Question: I want to Animate two Different layouts.
Example

I already have the animation the way I want, I just want to animate a different XML Layout.
There is a class LayoutAnimationController, but I really dont know how to use it.
Can some one point me in the right direction, with an example or good explanation.
heres the code I use to animate.
'''
TranslateAnimation slide = new TranslateAnimation(Animation.RELATIVE_TO_SELF, 300f, 0,0 );
slide.setAnimationListener(AL);
slide.setFillAfter(true);
slide.setDuration(1000);
parentlayout.startAnimation(slide);
'''
Because of the many up-votes I decided to put a example project into a Git repository.
See my answers for the link.
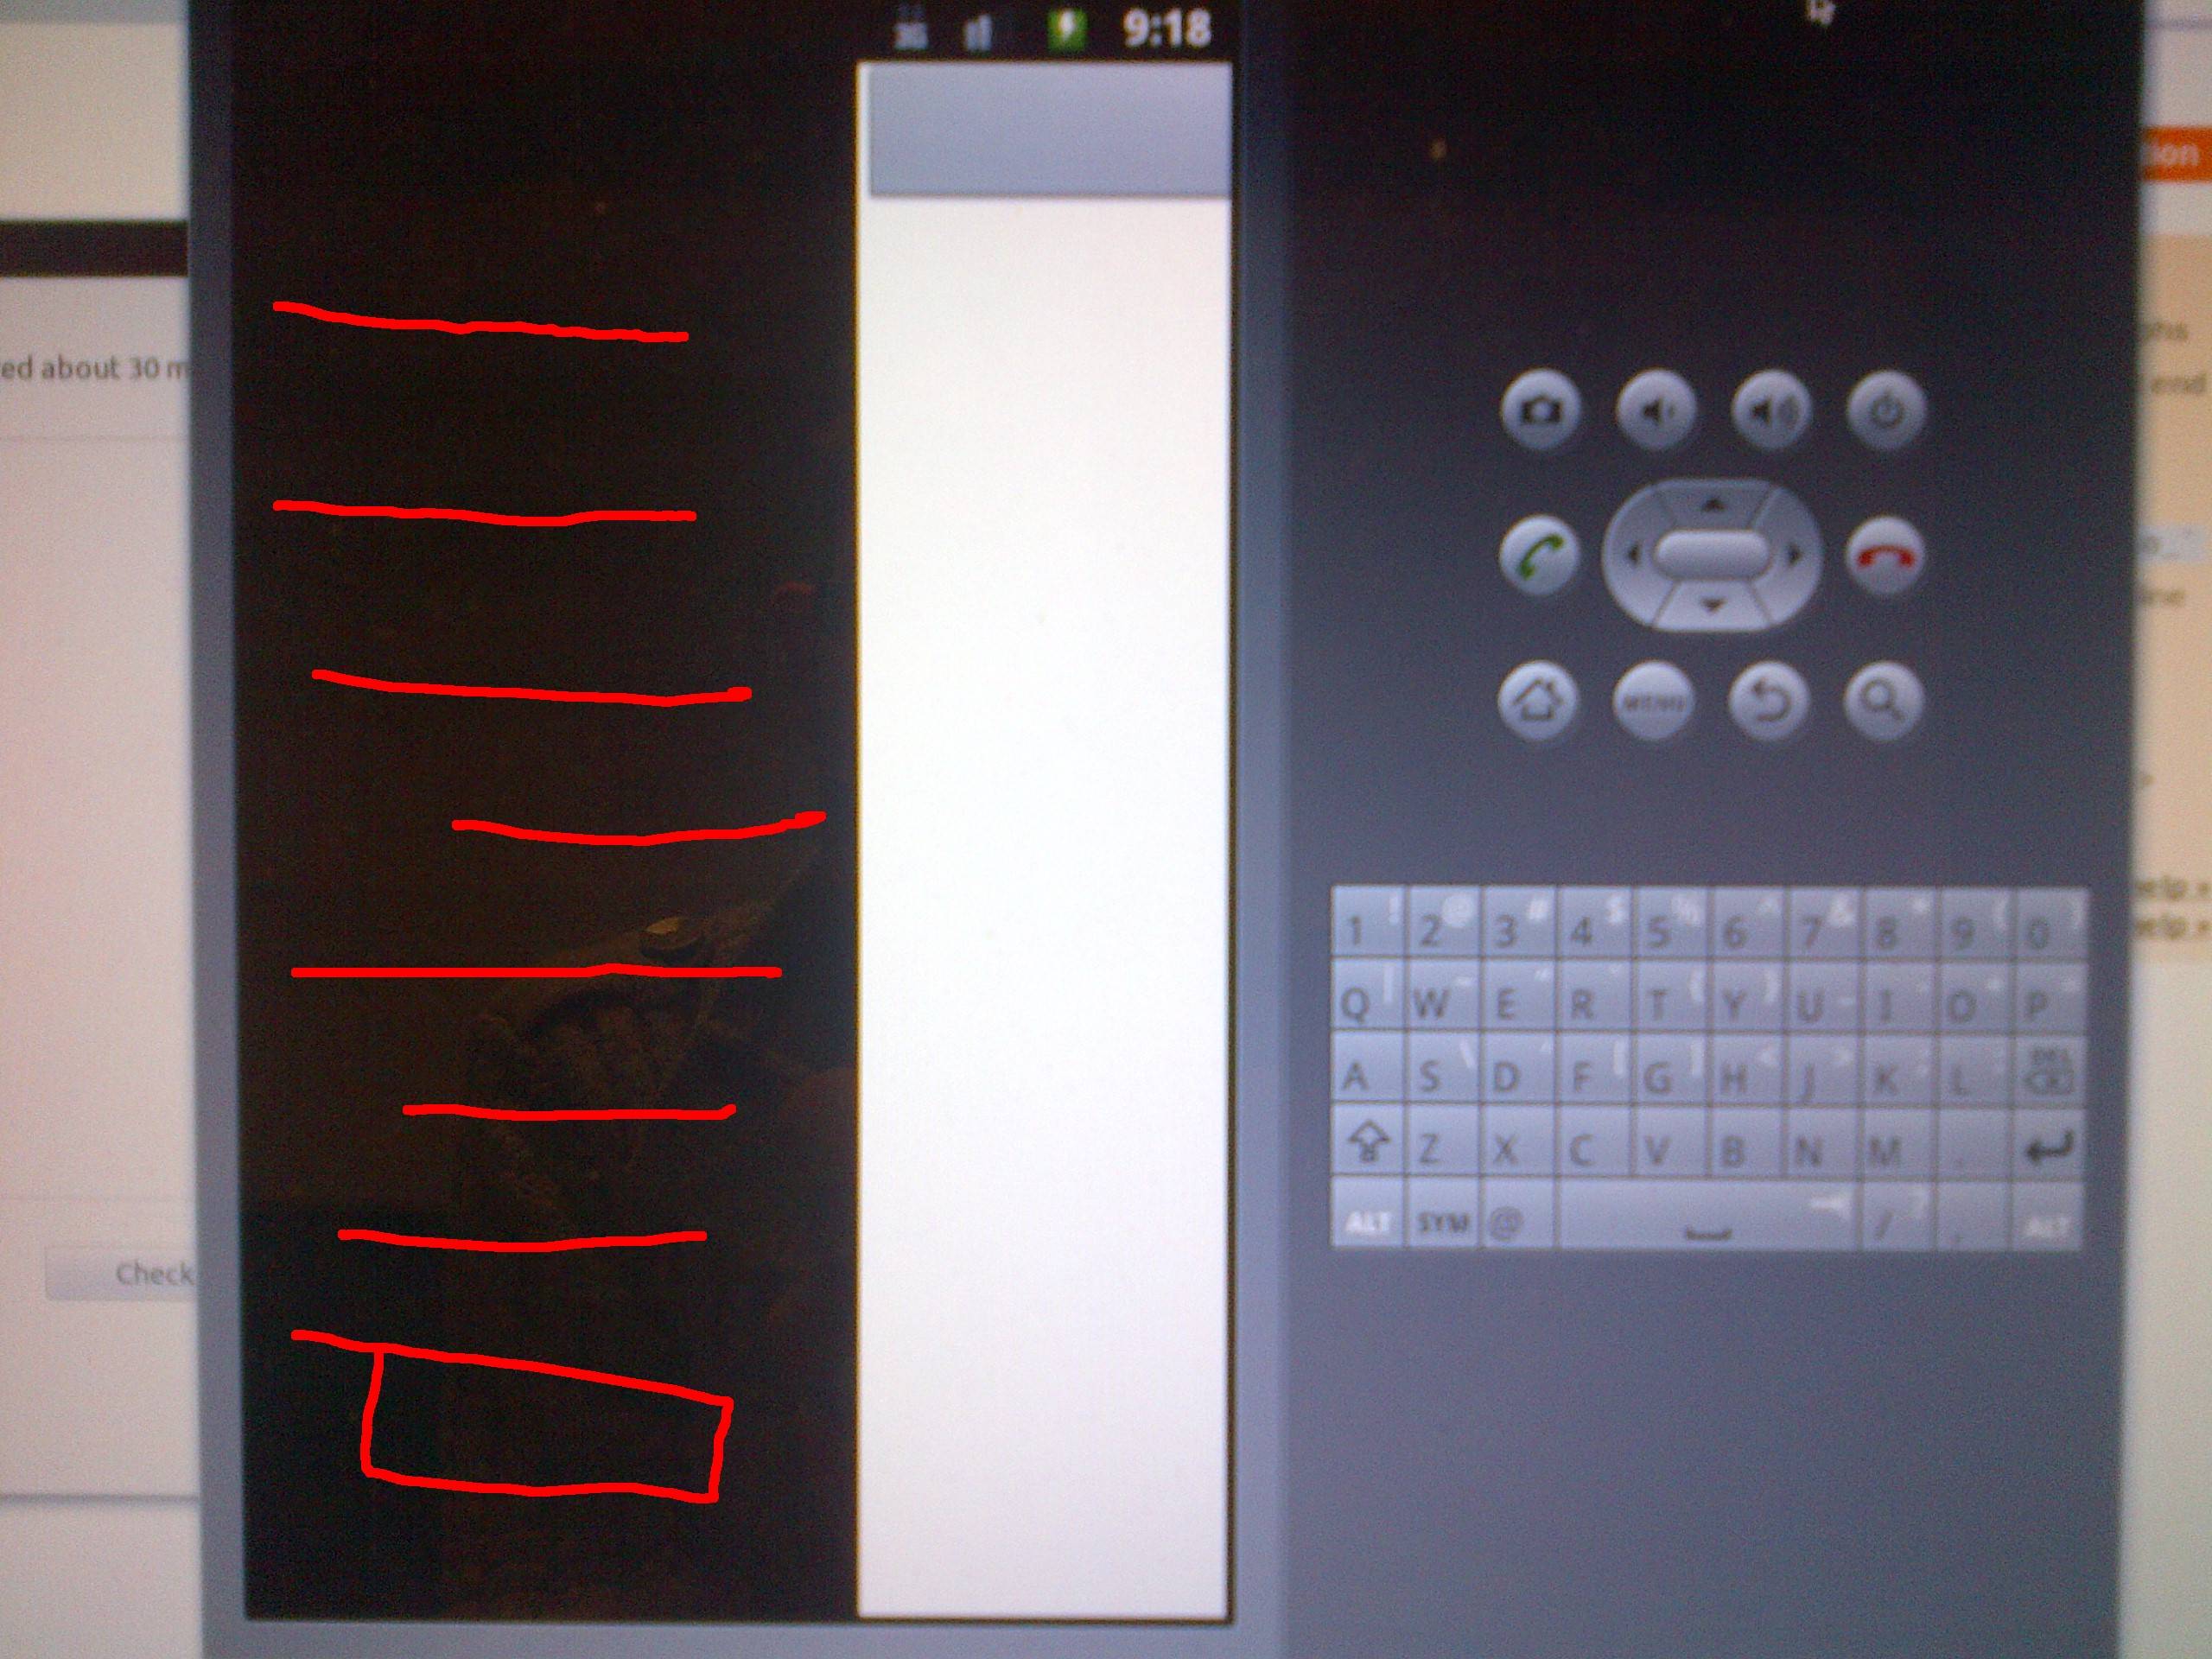
Answer: Ok After spending 2 days reading about similair problems and how people solved them I finally was able to create the thing I wanted.
I was not able to do it with 2 diffrent XML files, but I doubt it is not possible.
I did encountert some problems tho.
After the first animation ended, the button was not clickable.
This is because the animation shows that everything is moved but it does not update the layout, so the button is still at the position where the animation started.
So I had to calculate the new position of the layout.
I think I read somewhere that this is no longer an issue in 3.0, but correct me if I am wrong
Another was that when I had my animation finally working the way I wanted my underlaying view did disapear before the animation was finished because I invoked 'view.setVisabilty(View.GONE);'.
Now the problem was when I did not invoke that method, the animation just hang for a second and then shooter to the end position of the animation.
So I added a empty LinearLayout (can be anything) , Default property on GONE, when the animation starts set it on Visible. when you revert the animation, set it again to gone.
after doing this the animation was working the way I wanted.
And if you are using a Rel, Linear, or any other layout.
then you cant stack views in the Z order so you have to use an SurfaceView.
so heres main.xml
'''
<?xml version="1.0" encoding="utf-8"?>
<RelativeLayout xmlns:android="http://schemas.android.com/apk/res/android"
android:id="@+id/RelativeLayout1"
android:layout_width="fill_parent"
android:layout_height="fill_parent"
android:orientation="vertical" >
<SurfaceView
android:id="@+id/surfaceView1"
android:layout_width="fill_parent"
android:layout_height="fill_parent" />
<RelativeLayout
android:id="@+id/layout"
android:layout_width="220dp"
android:layout_height="fill_parent"
android:background="#ffee00"
android:orientation="vertical" >
<LinearLayout
android:id="@+id/fake_layouy"
android:layout_width="wrap_content"
android:layout_height="wrap_content"
android:orientation="vertical" android:visibility="gone">
</LinearLayout>
<ListView
android:id="@+id/listView1"
android:layout_width="match_parent"
android:layout_height="wrap_content" >
</ListView>
</RelativeLayout>
<RelativeLayout
android:id="@+id/layoutTwo"
android:layout_width="fill_parent"
android:layout_height="fill_parent"
android:background="#ff00ee"
android:orientation="vertical">
<LinearLayout
android:id="@+id/linearLayout1"
android:layout_width="fill_parent"
android:layout_height="wrap_content"
android:layout_alignParentLeft="true"
android:layout_alignParentTop="true" android:background="#ff0000" android:layout_margin="2dp">
<Button
android:id="@+id/button"
android:layout_width="50dp"
android:layout_height="wrap_content"
android:text="slide" />
</LinearLayout>
</RelativeLayout>
</RelativeLayout>
'''
heres the java code
'''
public class MenuAnimationActivity extends Activity {
private Button buttonSwitch;
private View subLayout;
private View topLayout;
private ListView subViewListView;
private String listViewDummyContent[]={"Android","iPhone","BlackBerry","AndroidPeople"};
private Display display;
private View fakeLayout;
private AnimationListener AL;
// Values for after the animation
private int oldLeft;
private int oldTop;
private int newleft;
private int newTop;
private int screenWidth;
private int animToPostion;
// TODO change the name of the animToPostion for a better explanation.
private boolean menuOpen = false;
/** Called when the activity is first created. */
@Override
public void onCreate(Bundle savedInstanceState) {
super.onCreate(savedInstanceState);
setContentView(R.layout.main);
buttonSwitch = (Button)findViewById(R.id.button);
subLayout = (View) findViewById(R.id.layout);
topLayout = (View) findViewById(R.id.layoutTwo);
subViewListView=(ListView)findViewById(R.id.listView1);
fakeLayout = (View)findViewById(R.id.fake_layouy);
subViewListView.setAdapter(new ArrayAdapter<String>(this,android.R.layout.simple_list_item_1 , listViewDummyContent));
display = getWindowManager().getDefaultDisplay();
screenWidth = display.getWidth();
int calcAnimationPosition = (screenWidth /3);
// Value where the onTop Layer has to animate
// also the max width of the layout underneath
// Set Layout params for subLayout according to calculation
animToPostion = screenWidth - calcAnimationPosition;
RelativeLayout.LayoutParams params = new RelativeLayout.LayoutParams(animToPostion, RelativeLayout.LayoutParams.FILL_PARENT);
subLayout.setLayoutParams(params);
topLayout.setOnTouchListener(new OnTouchListener() {
@Override
public boolean onTouch(View v, MotionEvent event) {
if(event.getAction() == MotionEvent.ACTION_DOWN) {
if (menuOpen == true) {
animSlideLeft();
}
}
return false;
}
});
buttonSwitch.setOnClickListener(new View.OnClickListener() {
@Override
public void onClick(View v) {
if(menuOpen == false){
animSlideRight();
} else if (menuOpen == true) {
animSlideLeft();
}
}
});
AL = new AnimationListener() {
@Override
public void onAnimationStart(Animation animation) {
buttonSwitch.setClickable(false);
topLayout.setEnabled(false);
}
@Override
public void onAnimationRepeat(Animation animation) {
// TODO Auto-generated method stub
}
@Override
public void onAnimationEnd(Animation animation) {
if(menuOpen == true) {
Log.d("", "Open");
topLayout.layout(oldLeft, oldTop, oldLeft + topLayout.getMeasuredWidth(), oldTop + topLayout.getMeasuredHeight() );
menuOpen = false;
buttonSwitch.setClickable(true);
topLayout.setEnabled(true);
} else if(menuOpen == false) {
Log.d("","FALSE");
topLayout.layout(newleft, newTop, newleft + topLayout.getMeasuredWidth(), newTop + topLayout.getMeasuredHeight() );
topLayout.setEnabled(true);
menuOpen = true;
buttonSwitch.setClickable(true);
}
}
};
}
public void animSlideRight(){
fakeLayout.setVisibility(View.VISIBLE);
newleft = topLayout.getLeft() + animToPostion;
newTop = topLayout.getTop();
TranslateAnimation slideRight = new TranslateAnimation(0,newleft,0,0);
slideRight.setDuration(500);
slideRight.setFillEnabled(true);
slideRight.setAnimationListener(AL);
topLayout.startAnimation(slideRight);
}
public void animSlideLeft() {
fakeLayout.setVisibility(View.GONE);
oldLeft = topLayout.getLeft() - animToPostion;
oldTop = topLayout.getTop();
TranslateAnimation slideLeft = new TranslateAnimation(newleft,oldLeft,0,0);
slideLeft.setDuration(500);
slideLeft.setFillEnabled(true);
slideLeft.setAnimationListener(AL);
topLayout.startAnimation(slideLeft);
}
}
'''
I did some extra coding on touching views and stuff.
And the final result
before Animation

after First Animation

And after the second Animation back to the left it states returns as the first Image.
Al those posts that helped me really deserve some credit but I cant find any of them.
<URL>
Update:
<URL>
this lib is compatible with Actionbar Sherlock.
hope this helps